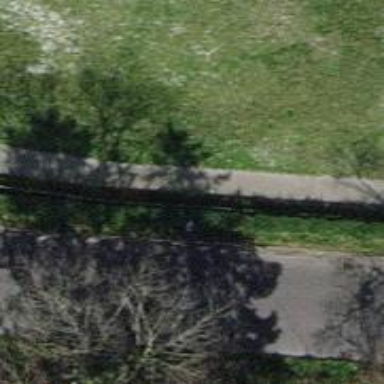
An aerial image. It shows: Footway with sett surface.